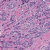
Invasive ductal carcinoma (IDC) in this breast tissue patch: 1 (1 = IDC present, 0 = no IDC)